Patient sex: F
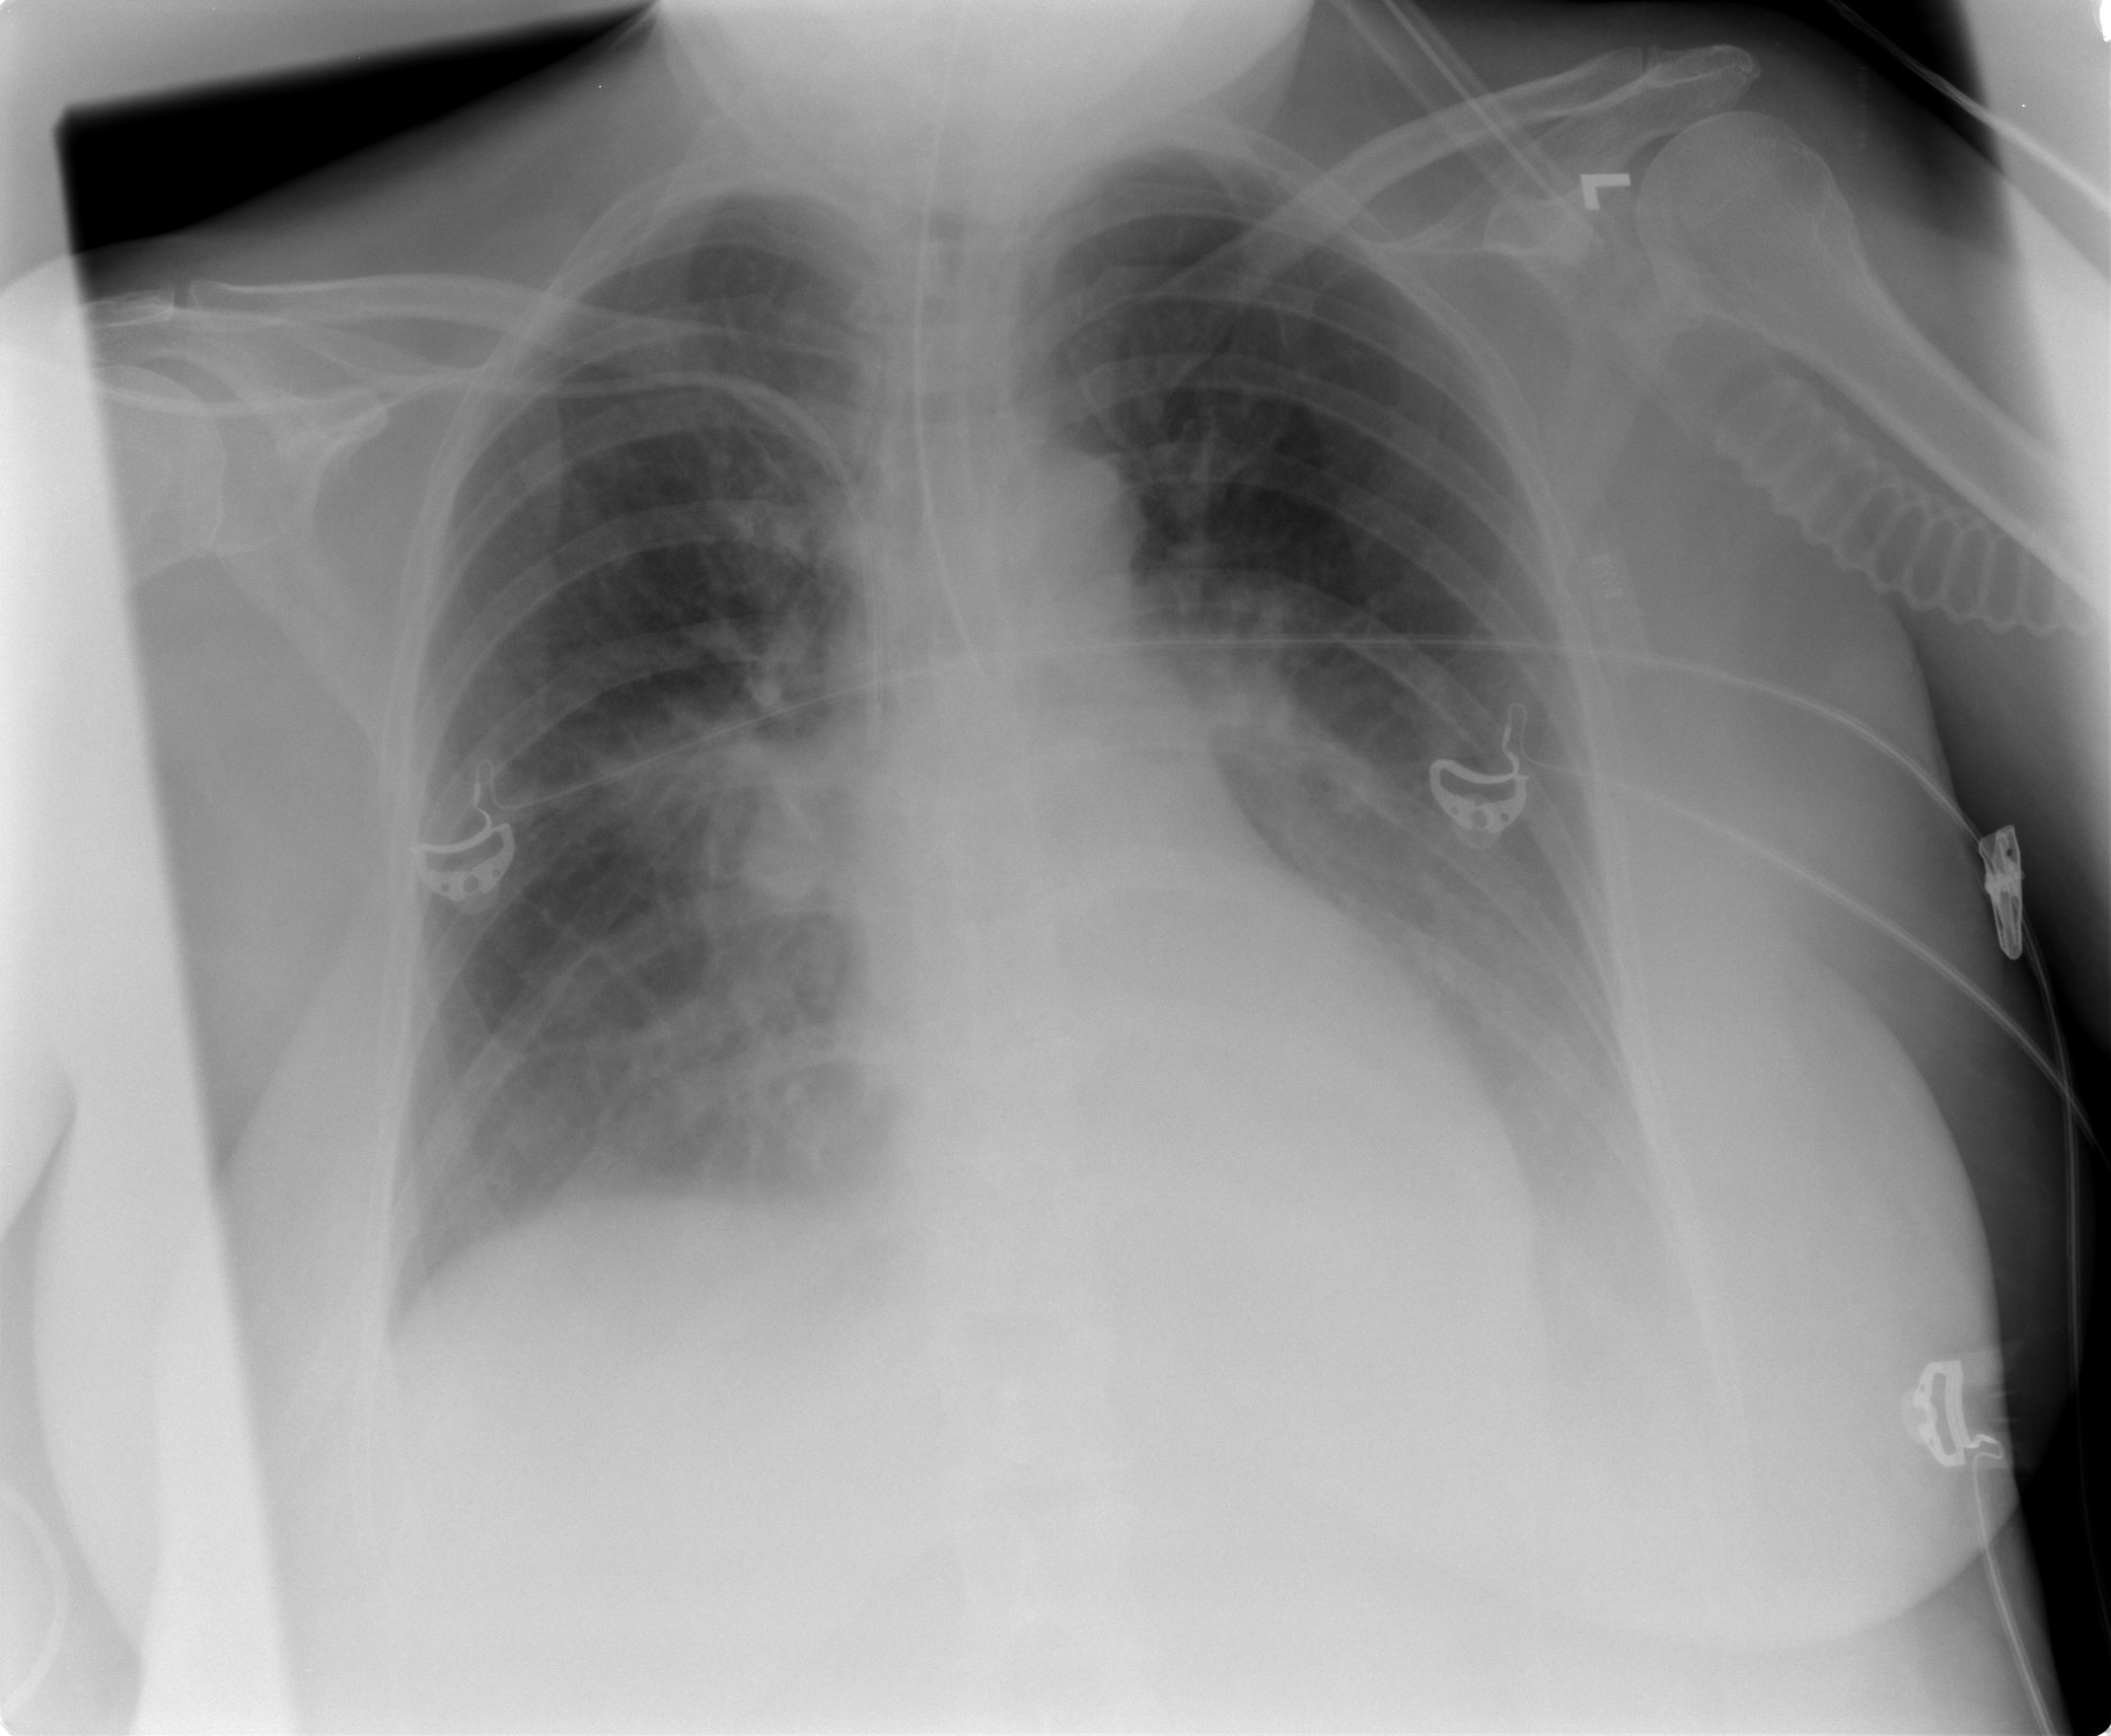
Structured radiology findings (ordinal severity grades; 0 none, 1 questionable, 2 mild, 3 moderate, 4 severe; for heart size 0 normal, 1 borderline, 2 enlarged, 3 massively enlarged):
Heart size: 0
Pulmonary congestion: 2
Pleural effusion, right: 2
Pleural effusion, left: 2
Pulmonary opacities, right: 0
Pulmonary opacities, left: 0
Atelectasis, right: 2
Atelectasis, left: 2